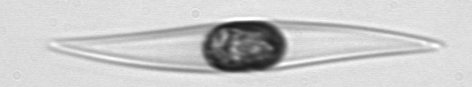
Label: Pleurosigma